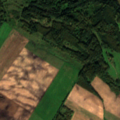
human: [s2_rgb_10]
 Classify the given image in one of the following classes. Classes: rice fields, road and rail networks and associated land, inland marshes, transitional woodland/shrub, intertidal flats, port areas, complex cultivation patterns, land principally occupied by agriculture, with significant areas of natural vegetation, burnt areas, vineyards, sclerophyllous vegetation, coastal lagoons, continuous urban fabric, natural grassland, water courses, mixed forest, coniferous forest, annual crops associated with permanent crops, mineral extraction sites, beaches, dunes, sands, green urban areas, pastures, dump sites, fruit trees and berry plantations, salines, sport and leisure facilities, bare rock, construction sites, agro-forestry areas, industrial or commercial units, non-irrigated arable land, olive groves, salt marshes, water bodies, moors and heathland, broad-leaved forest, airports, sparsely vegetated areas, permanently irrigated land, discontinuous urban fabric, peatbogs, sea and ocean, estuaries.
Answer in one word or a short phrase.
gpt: non-irrigated arable land, pastures, land principally occupied by agriculture, with significant areas of natural vegetation, broad-leaved forest, mixed forest